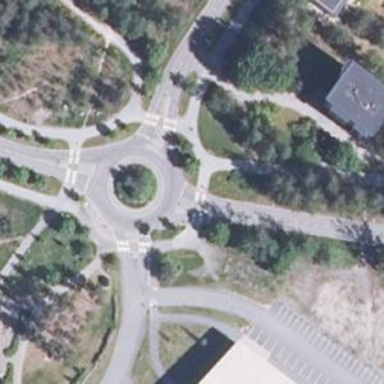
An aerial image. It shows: Tertiary road with asphalt surface leading to roundabout.